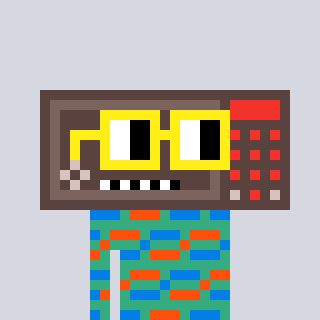
a pixel art character with square yellow glasses, a wallsafe-shaped head and a teal-colored body on a cool background